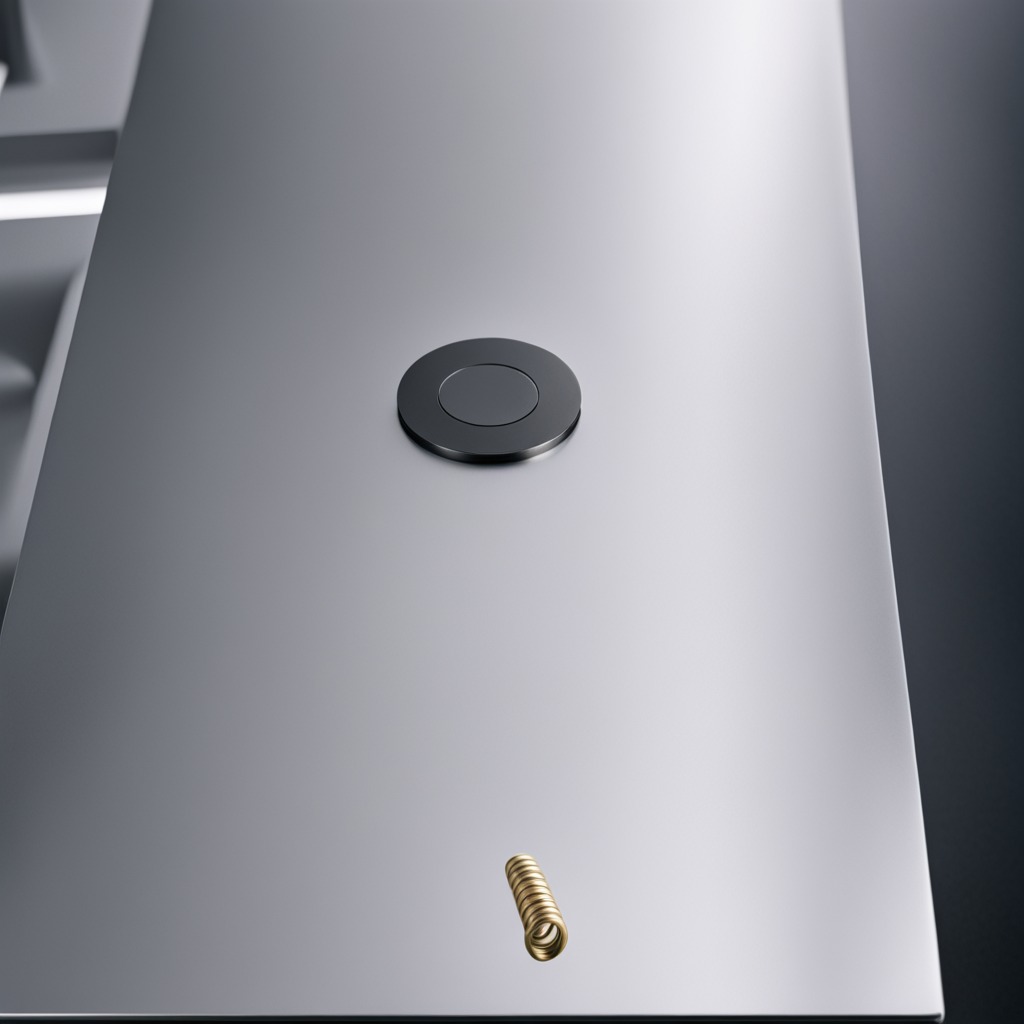
A coiled metal spring is lying on the stainless steel table.